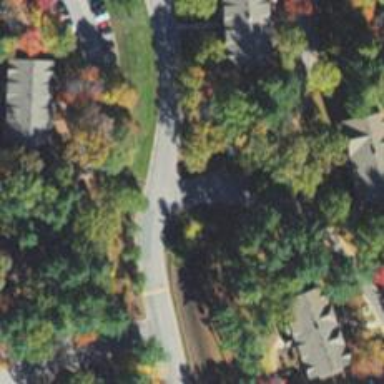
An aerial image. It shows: Residential road.